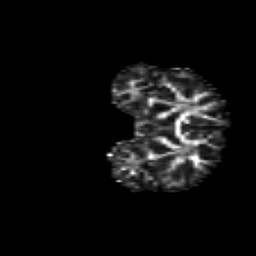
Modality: FA
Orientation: coronal
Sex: female
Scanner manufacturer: siemens
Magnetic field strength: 3 T
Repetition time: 5 s
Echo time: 0.071 s